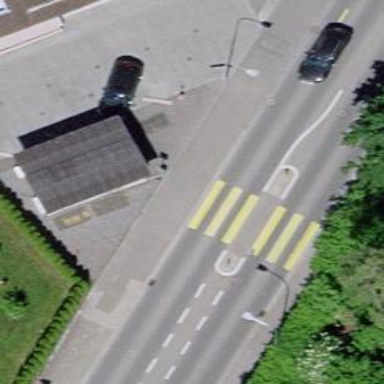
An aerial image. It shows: Uncontrolled zebra crossing with central island.